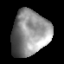
Tissue: lung
Cell type: Others
Senescence score: 0.2421
Nuclear area (px): 1662
Mean DAPI intensity: 142.502